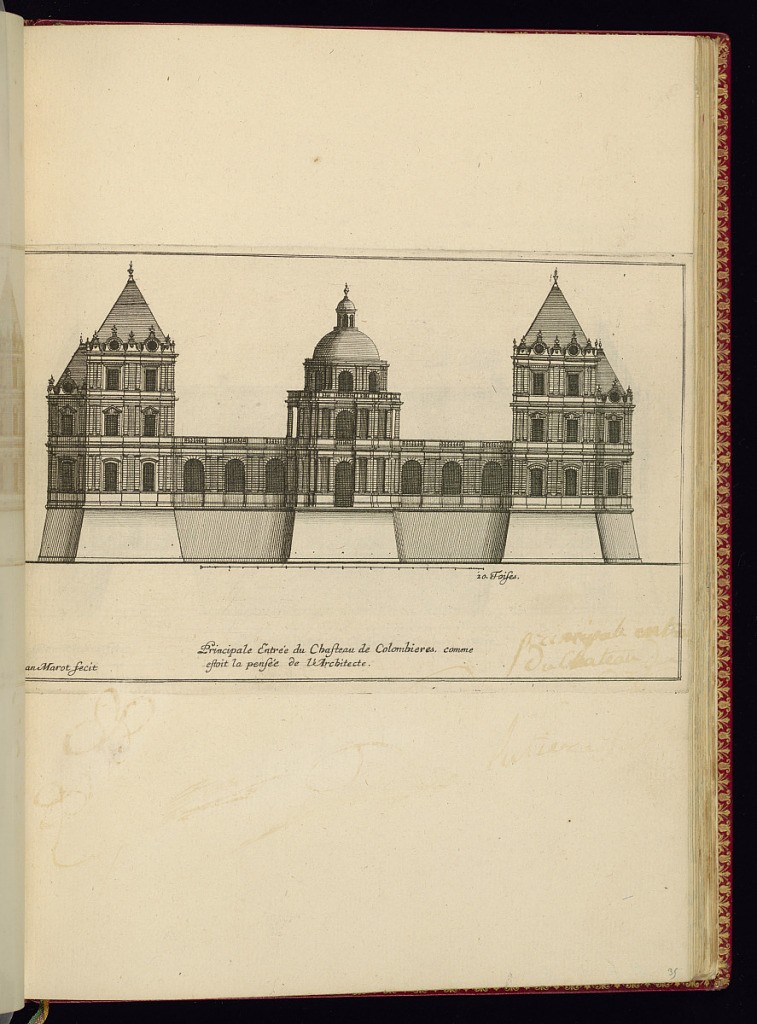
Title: Principale Entrée du Chasteau de Colombieres, comme estoit la pensée de l’Architecte
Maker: Jean Marot, French, 1619 - 1679
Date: ca.1635–ca.1660
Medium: Etching on laid paper
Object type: Print
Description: Architectural elevation of the exterior façade of the castle of Coulommiers, France with a scale below. The façade features a central dome with a cupola, and flanking wings, windows, arches, pilasters, columns, roundel windows, finials, balustrades, and horizontal banded smooth-faced rustication. The plate is titled and signed.